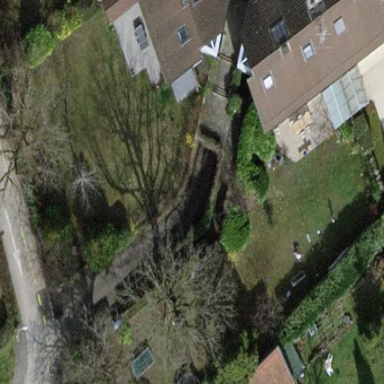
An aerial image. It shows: Garden enclosed by fence.